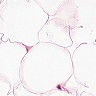
Metastatic tissue present: no